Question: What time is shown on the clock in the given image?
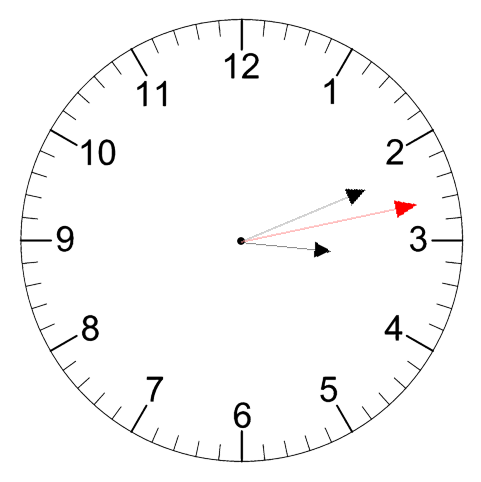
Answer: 03:11:13